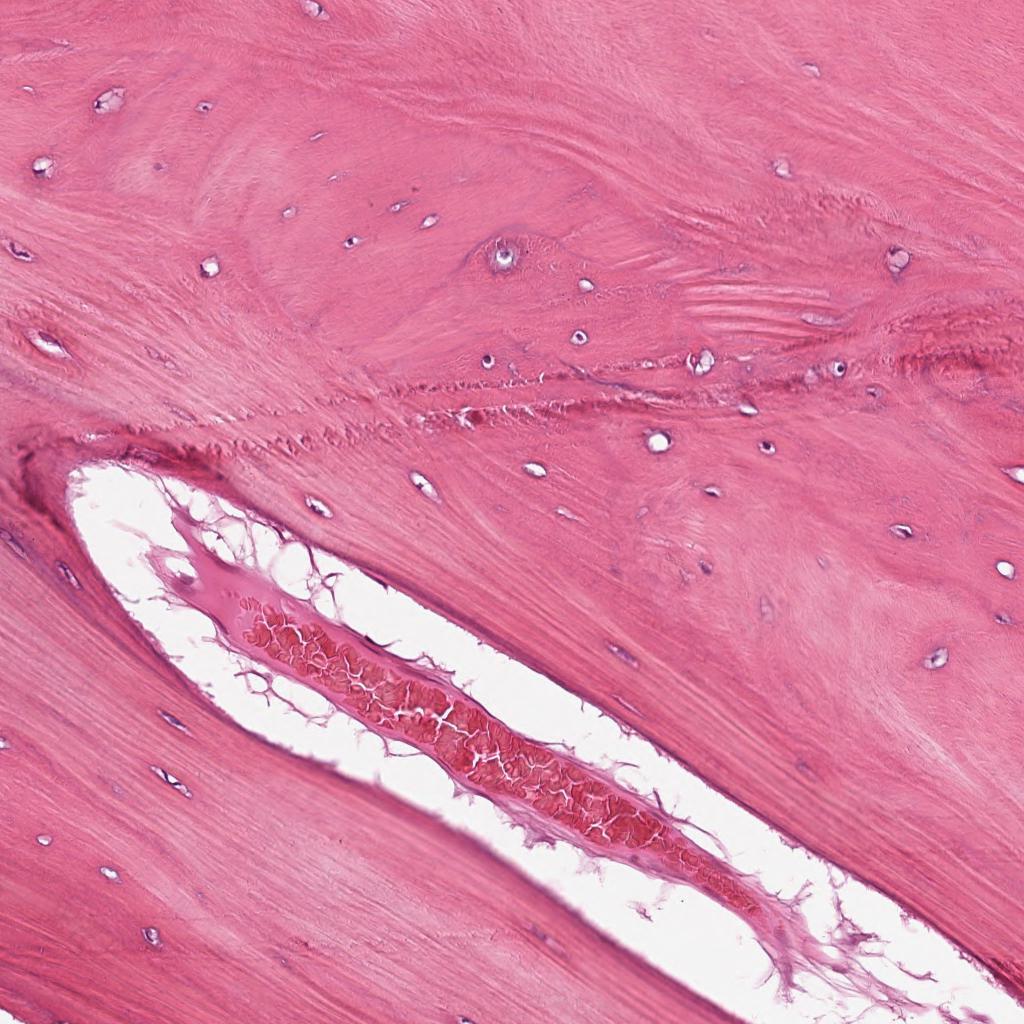
Label: Non-Tumor